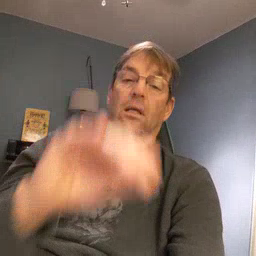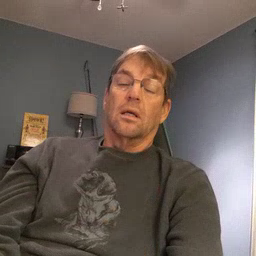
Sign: tree